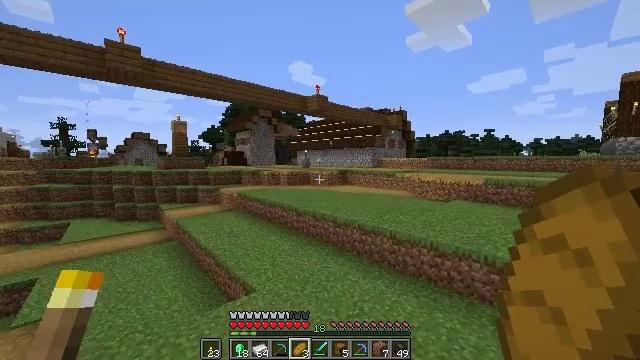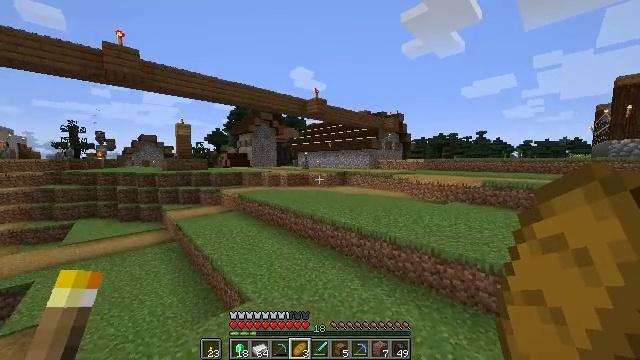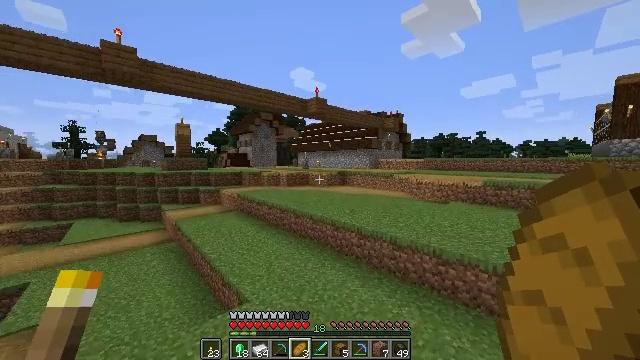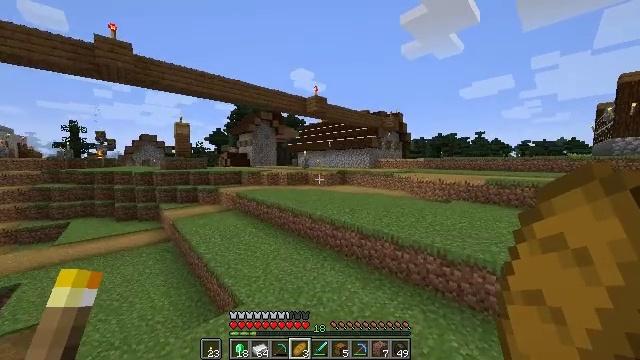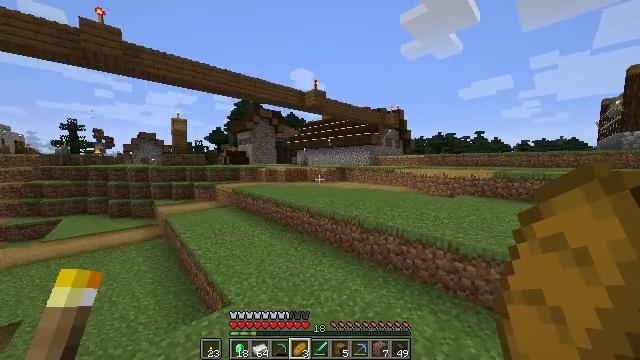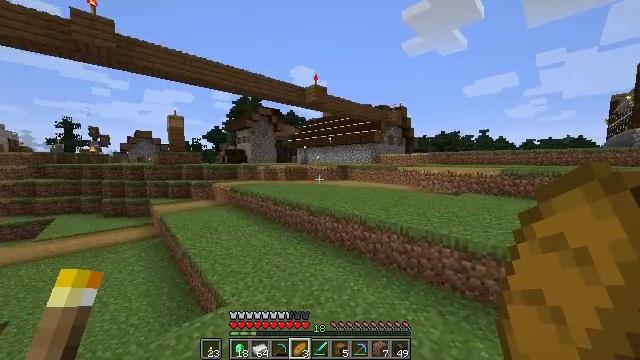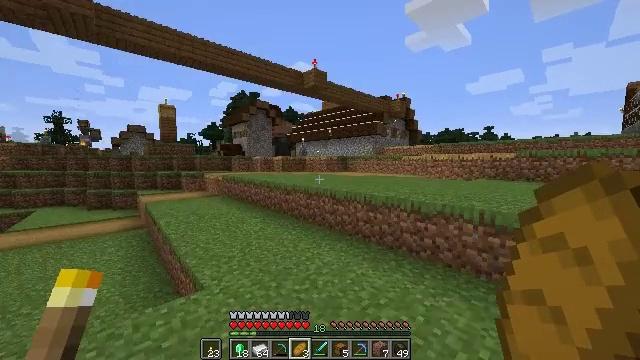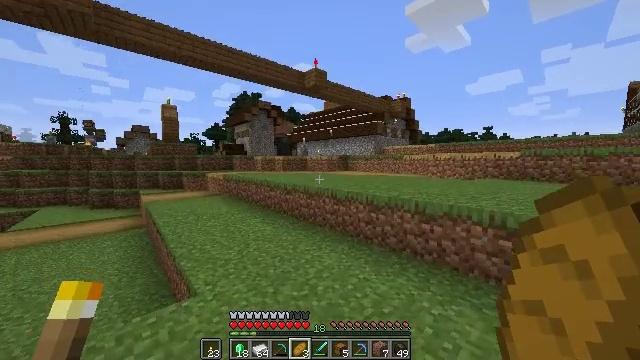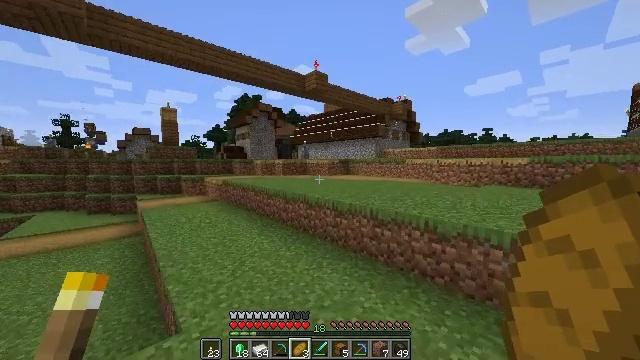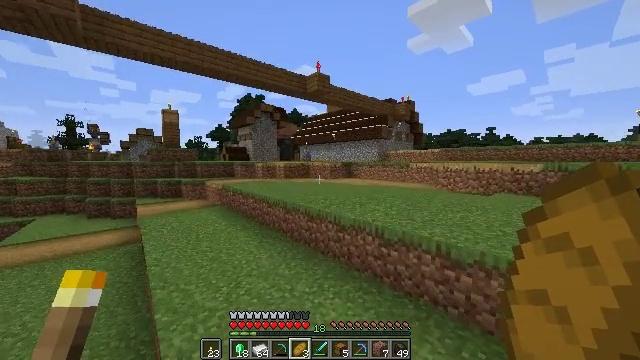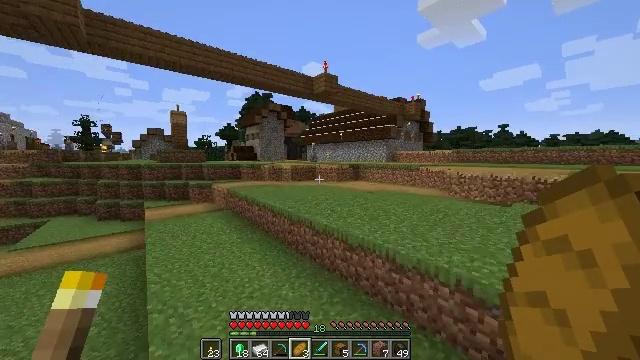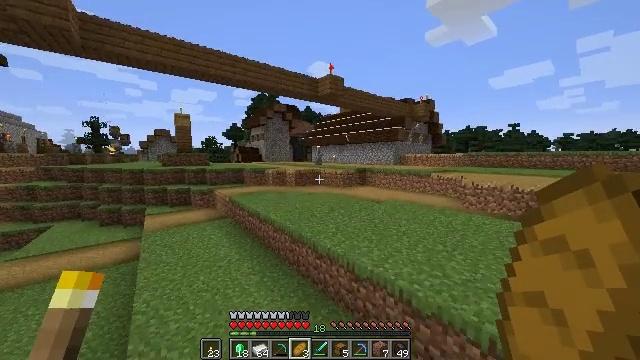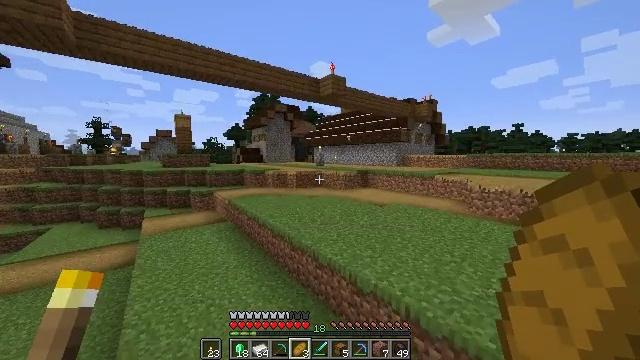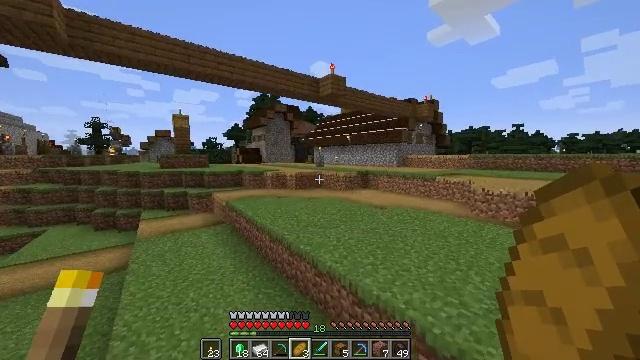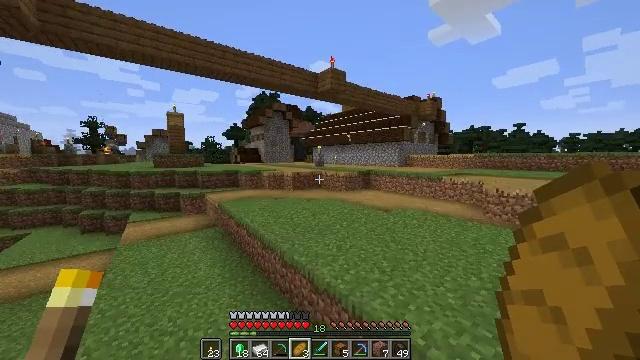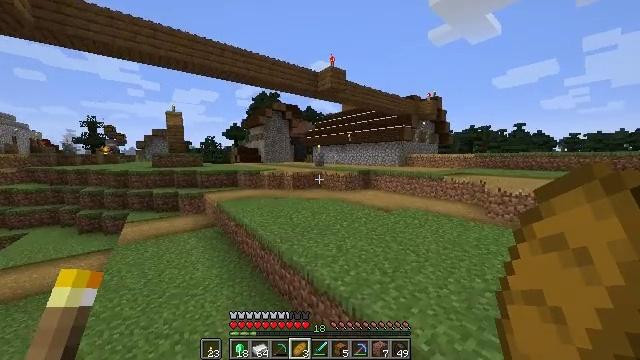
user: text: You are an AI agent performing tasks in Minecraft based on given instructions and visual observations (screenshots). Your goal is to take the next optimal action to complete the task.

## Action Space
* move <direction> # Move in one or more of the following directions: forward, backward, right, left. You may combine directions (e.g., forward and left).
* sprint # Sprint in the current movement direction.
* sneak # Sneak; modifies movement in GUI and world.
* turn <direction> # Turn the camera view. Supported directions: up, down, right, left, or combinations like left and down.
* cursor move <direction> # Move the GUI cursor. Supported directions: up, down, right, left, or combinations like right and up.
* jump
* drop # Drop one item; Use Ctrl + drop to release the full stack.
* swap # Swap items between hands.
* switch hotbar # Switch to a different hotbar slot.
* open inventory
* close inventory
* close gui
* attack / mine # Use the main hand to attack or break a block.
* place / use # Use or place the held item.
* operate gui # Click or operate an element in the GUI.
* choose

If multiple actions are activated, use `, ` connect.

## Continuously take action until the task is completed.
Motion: motion action
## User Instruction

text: Combine materials on the crafting table to make an emerald.
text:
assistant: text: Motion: move forward, jump
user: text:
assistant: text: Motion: move forward, jump
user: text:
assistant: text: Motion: move forward, jump
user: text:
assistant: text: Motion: move forward, sprint, jump
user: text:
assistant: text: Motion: move forward, sprint, jump
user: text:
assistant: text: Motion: move forward, sprint, jump
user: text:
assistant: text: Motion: move forward, jump
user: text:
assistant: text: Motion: move forward, jump
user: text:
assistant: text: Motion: move forward, jump
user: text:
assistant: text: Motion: move forward, turn left, jump
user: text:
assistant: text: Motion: move forward, sprint, turn left, jump
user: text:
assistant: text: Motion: move forward, sprint, jump
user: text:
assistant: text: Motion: move forward, sprint, jump
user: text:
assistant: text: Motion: move forward, sprint, jump
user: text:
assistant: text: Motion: move forward, jump
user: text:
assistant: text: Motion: move forward, jump
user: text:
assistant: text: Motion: move forward, jump
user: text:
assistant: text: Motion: move forward, jump
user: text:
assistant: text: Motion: move forward, sprint, jump
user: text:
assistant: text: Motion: move forward, sprint, jump
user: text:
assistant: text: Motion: move forward, sprint, jump
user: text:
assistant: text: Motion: move forward, jump
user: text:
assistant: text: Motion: move forward, jump
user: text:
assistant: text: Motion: move forward, jump
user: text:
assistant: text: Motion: move forward, jump
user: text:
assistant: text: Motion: move forward, sprint, jump
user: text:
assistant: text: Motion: move forward, sprint, jump
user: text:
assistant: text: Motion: move forward, sprint, turn left, jump
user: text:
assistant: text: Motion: move forward, sprint, turn left, jump
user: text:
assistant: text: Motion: move forward, turn left, jump